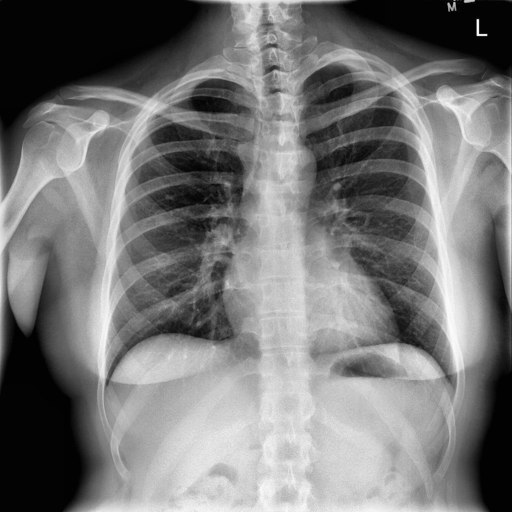
Finding: NORMAL